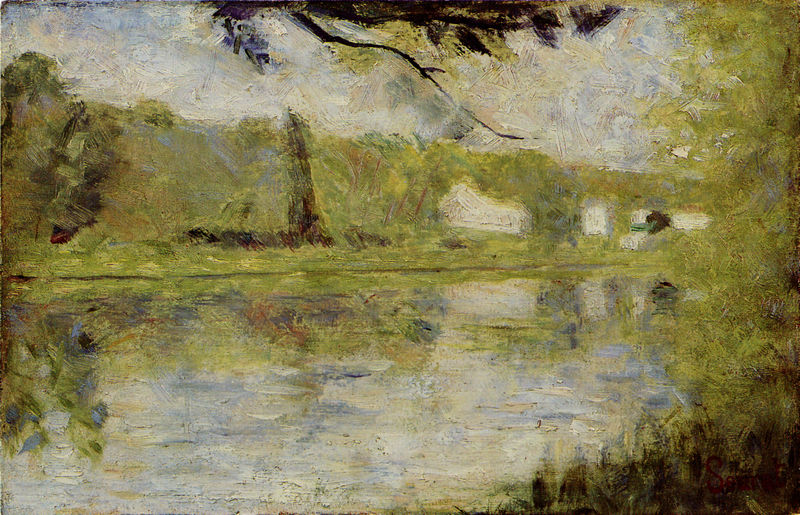
Titel: Paysage d'eau
Künstler: Georges Pierre Seurat
Standort: Nagoya (Japan)
Institution: (Privatsammlung)
Schlagwörter: baum, blau, dunkel, himmel, laub, schatten, wasser, weiß, wolken, bäume, fluss, gelb, grün, impressionismus, landschaft, see, ufer, äste, braun, grau, hell, licht, orange, schwarz, dach, gras, haus, rot, wiese, wolke, mensch, signatur, ast, bach, flusslauf, gräser, häuser, natur, schilf, spiegelung, brücke, büsche, gewässer, pastos, land, figur, wald, ruhe, pointilismus, abstrakt, farbe, stämme, duktus, dunkelblau, monet, manet, fuss, linie, zweig, moos, pinselduktus, pinselstrich, lanschaft, seurat, spiegelungen, imressionismus, signac, grüb, grüm, akvädukt, haud, erscheinungsfarbe